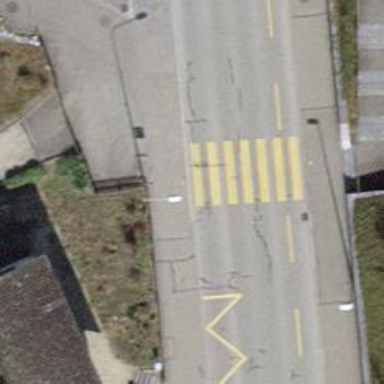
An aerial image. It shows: Marked zebra crossing on the road.